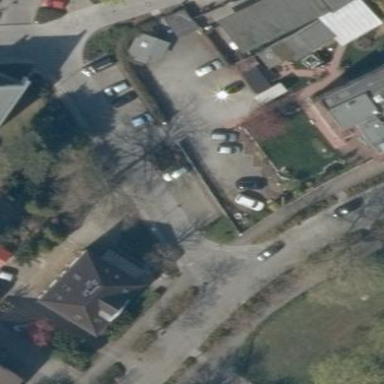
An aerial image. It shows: Street side parking area.